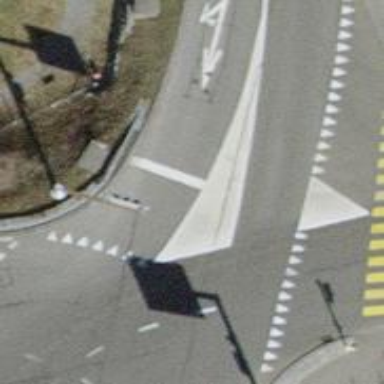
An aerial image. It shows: Road with traffic signals controlling the flow of traffic.